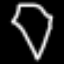
Label: diamond